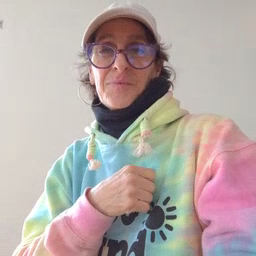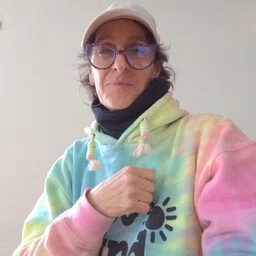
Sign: flower